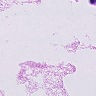
Metastatic tissue present: no